Question: When creating a PDF table with iText5, it is possible to create a table background by implementing a 'PdfPTableEvent' and a cell background by implementing a 'PdfPCellEvent'.
But what about a row background? How can I create that?
The reason is because I want to create a calendar table like in the image below:

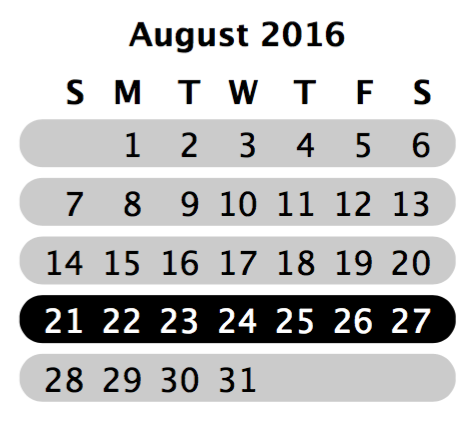
Answer: Actually, you have included the answer in your question: you have to use a table event. Take a look at the <URL> example. It contains a table event 'RowBackgroundEvent' that allows you to create a table event to draw the background of a single row.
'''
public class RowBackgroundEvent implements PdfPTableEvent {
// the row number of the row that needs a background
protected int row;
// creates a background event for a specific row
public RowBackgroundEvent(int row) {
this.row = row;
}
/**
* Draws the background of a row.
*/
@Override
public void tableLayout(PdfPTable table, float[][] widths, float[] heights,
int headerRows, int rowStart, PdfContentByte[] canvases) {
float llx = widths[row][0];
float lly = heights[row];
float urx = widths[row][widths[row].length - 1];
float ury = heights[row - 1];
float h = ury - lly;
PdfContentByte canvas = canvases[PdfPTable.BASECANVAS];
canvas.saveState();
canvas.arc(llx - h / 2, lly, llx + h / 2, ury, 90, 180);
canvas.lineTo(urx, lly);
canvas.arc(urx - h / 2, lly, urx + h / 2, ury, 270, 180);
canvas.lineTo(llx, ury);
canvas.setColorFill(BaseColor.LIGHT_GRAY);
canvas.fill();
canvas.restoreState();
}
}
'''
This is how this event is used:
'''
public void createPdf(String filename) throws SQLException, DocumentException, IOException {
// step 1
Document document = new Document(PageSize.A4.rotate());
// step 2
PdfWriter.getInstance(document, new FileOutputStream(filename));
// step 3
document.open();
// step 4
PdfPTableEvent event = new RowBackgroundEvent(3);
PdfPTable table = new PdfPTable(7);
table.setTableEvent(event);
table.getDefaultCell().setBorder(Rectangle.NO_BORDER);
for (int i = 0; i < 10; i++) {
for (int j = 1; j < 8; j++) {
table.addCell(String.valueOf(j));
}
}
document.add(table);
// step 5
document.close();
}
'''
As you can see, we want a background for the third row. The result looks like this:
<URL>
You can tweak the 'llx', 'lly', 'urx', and 'ury' value if you want to adapt the size of the background bar.
If you can draw the background of a single row, you can extend the code to draw the background of more than one row.